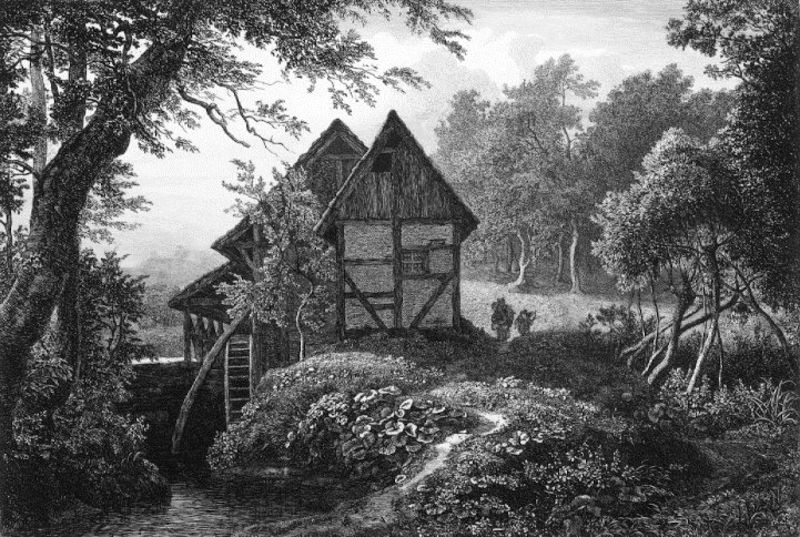
Titel: Die Mühle am Wald
Künstler: Johann Wilhelm Schirmer
Standort: Karlsruhe
Institution: Staatliche Kunsthalle Karlsruhe
Schlagwörter: baum, blätter, dunkel, gemälde, himmel, laub, mann, schatten, wasser, weiß, wolken, bäume, fluss, landschaft, menschen, ufer, äste, abend, blumen, fenster, grau, hell, holz, männer, schwarz, skizze, stroh, zeichnung, dach, gebäude, gras, haus, weg, wiese, alt, mensch, tragen, bach, baumstamm, birke, feld, häuser, mühle, natur, stamm, einsam, hütte, pfad, sonne, personen, pflanze, pflanzen, wald, esel, müller, weiher, sonnenlicht, giebel, mauer, grafik, graphik, hütten, idylle, rad, romantik, leiter, querformat, stämme, treppe, balken, stimmung, waldrand, strohdach, kohle, idyllisch, lichtung, druck, schwarz-weiß, loch, radierung, stich, lithografie, unterholz, üppig, romantisch, wanderer, dickicht, bachlauf, fachwerk, fachwerkhaus, eiche, vordach, zwichnung, wanderung, pilze, hasu, staffagefiguren, mühlrad, wasserrad, gibel, bauwerk, zeichung, spitzdach, wandere, huflattich, wassermühle, casper david friedrich, weuß, mühörad, pfalanzen, kandschaft, drucj, wädchen, kumpferstich, mus, blätter baum, stamm ast, fachwerkbauten, wassserrad